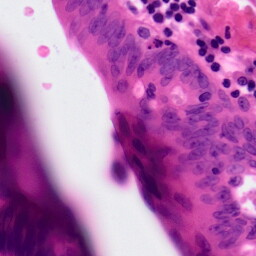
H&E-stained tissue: Colon